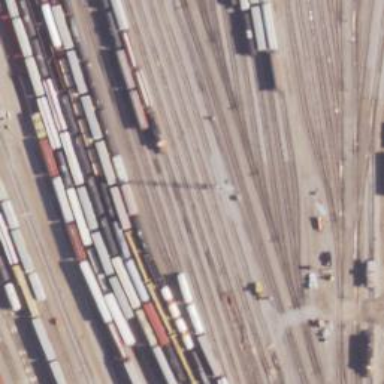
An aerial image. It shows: Railway yard used for servicing trains.